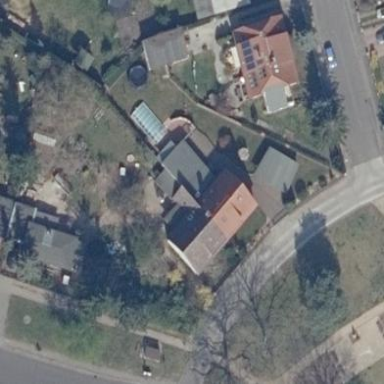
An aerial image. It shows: Semi-detached house.